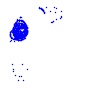
Particle: proton